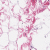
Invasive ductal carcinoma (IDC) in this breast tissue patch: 0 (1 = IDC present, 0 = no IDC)